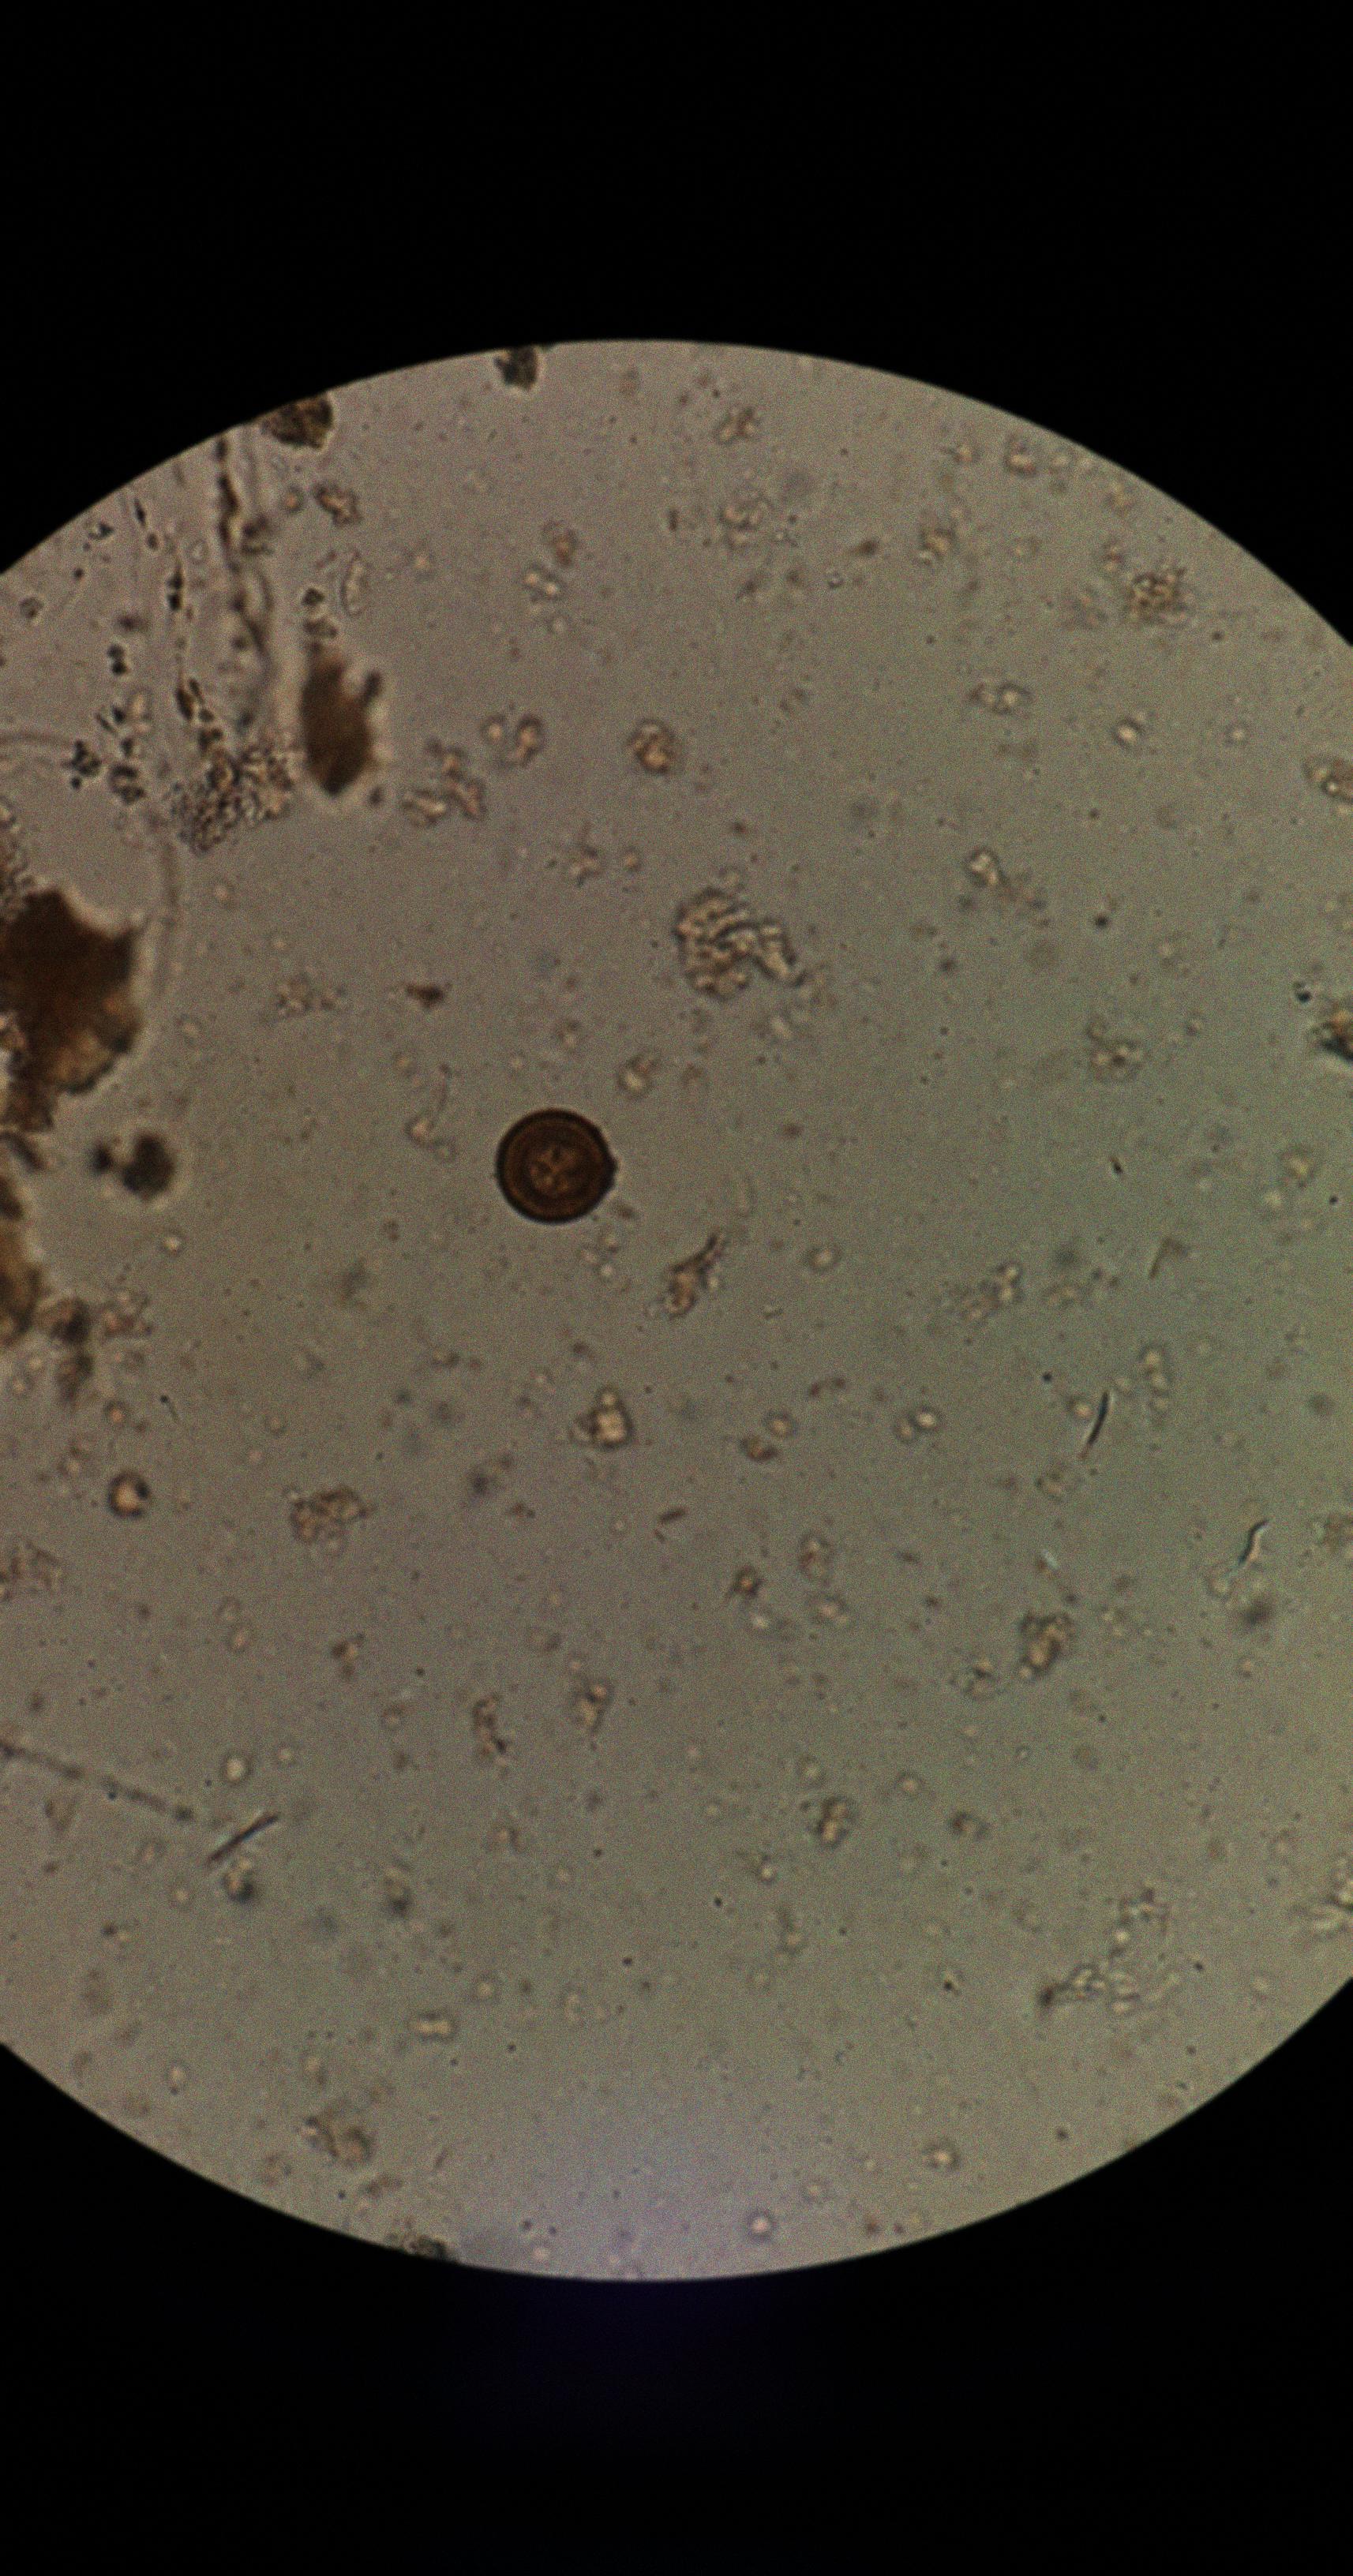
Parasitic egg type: Taenia spp. egg